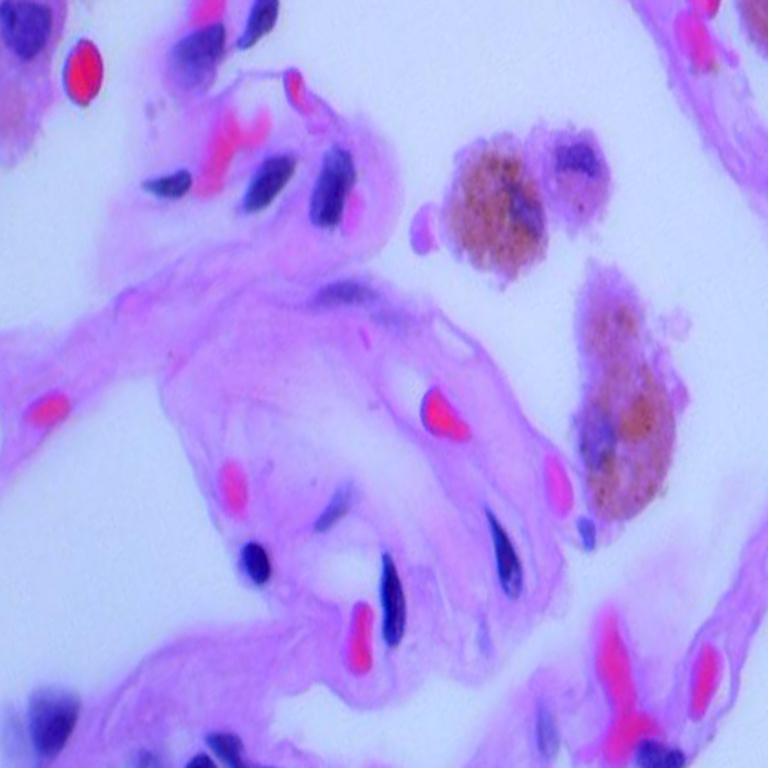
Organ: lung
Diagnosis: benign